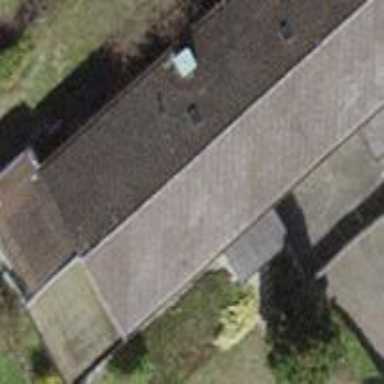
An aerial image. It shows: Building with tile roof.